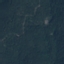
Label: Forest